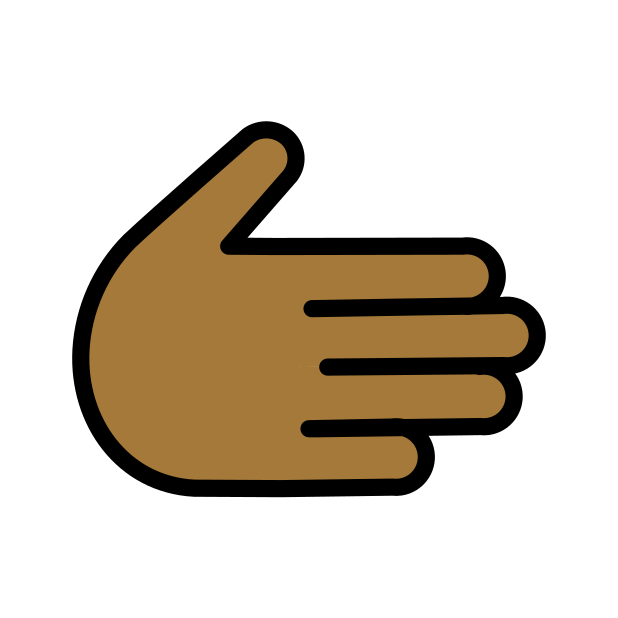
rightwards hand: medium-dark skin tone